Question: I wanted to insert php on html5
i trying copy code from <URL>
'''
<!DOCTYPE html>
<html lang = "en-US">
<head>
<meta charset = "UTF-8">
</head>
<body>
<div id="result"> </div>
<script>
if(typeof(EventSource) !== "undefined") {
var source = new EventSource("do_dropdown.php");
source.onmessage = function(event) {
document.getElementById("result").innerHTML += event.data + "<br>";
};
} else {
document.getElementById("result").innerHTML = "Sorry, your browser does not support server-sent events...";
}
</script>
</body>
</html>
'''
my do_dropdown.php just select data from drop down list

but it doesn't show anything.
what do i miss?
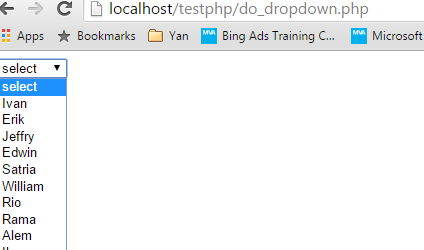
Answer: the right thing to do, for my opinion
is to send your options data as JSON and to parse it with JS to required dropdown
for easy solution that will fit your situation, ill assume this is your PHP code:
'''
//file name: do_dropdown.php
<?php
$options = [1,2,3,4,5];
echo '<select name="name">';
foreach $options as $option{
echo "<option value=$option>$option</option>";
}
echo '</select>';
?>
'''
so you need to change your html file to PHP file (file.html -> file.php) and make sure you run on it PHP server (localhost as you are using right now)
'''
<div id="result">
<?php
require_once "do_dropdown.php";
?>
</div>
'''
there are much better solutions for this, but I guess your'e new in business so good luck :)